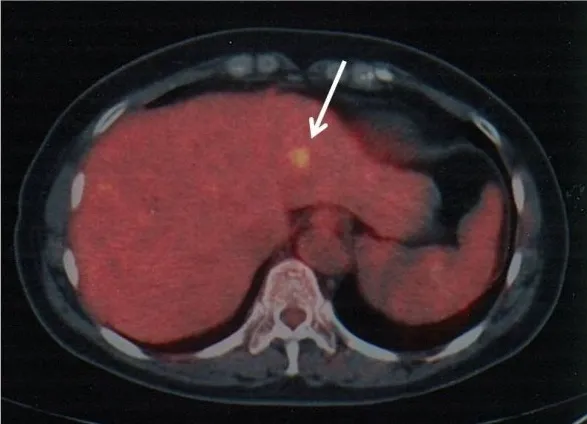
FDG-PET CT demonstrated the tumor had a high standardized uptake value (SUVmax: 3.6) for FDG. No other site showed FDG uptake, suggesting that liver tumor is not secondary from malignant lesions of other organs.
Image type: radiology (pet)